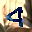
Label: 4